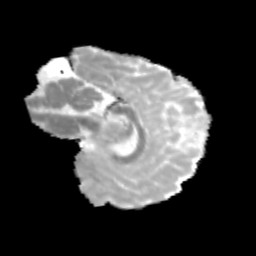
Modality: MD
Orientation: sagittal
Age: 13
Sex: male
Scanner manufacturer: siemens
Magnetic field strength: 3 T
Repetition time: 3.8 s
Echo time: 0.07 s